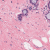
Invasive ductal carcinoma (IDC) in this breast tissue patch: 0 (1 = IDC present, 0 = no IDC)